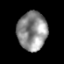
Tissue: prostate
Cell type: Epithelial cells
Senescence score: 0.3307
Nuclear area (px): 1120
Mean DAPI intensity: 140.846